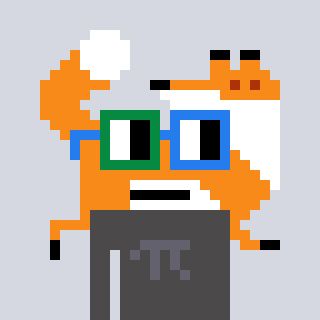
a pixel art character with square green and blue glasses, a fox-shaped head and a grayscale-colored body on a cool background